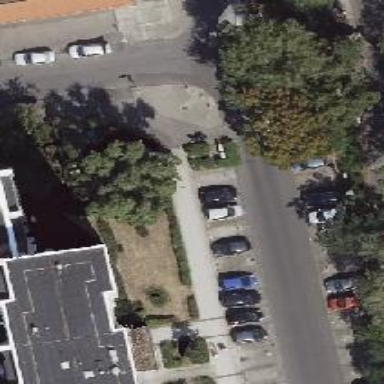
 there is perpendicular parking lane with sidewalk."